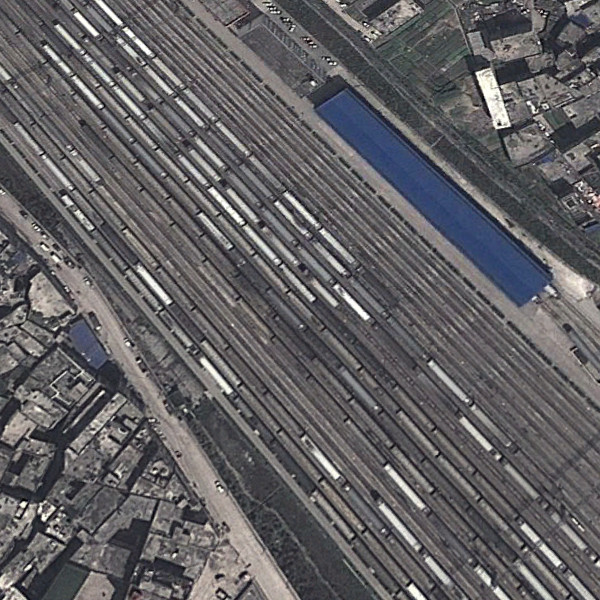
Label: RailwayStation